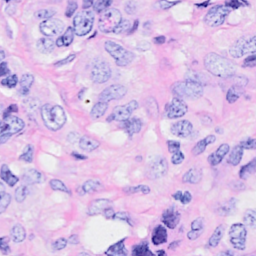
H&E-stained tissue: Breast